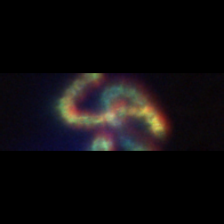
Taxon: Chaetoceros
Group: Diatoms